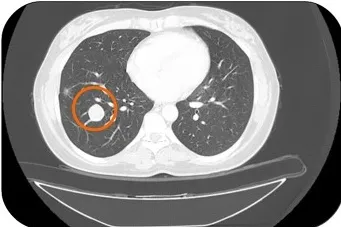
Lung metastases from uterine leiomyosarcoma right before starting Trabectedin in November 2015.
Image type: radiology (ct)